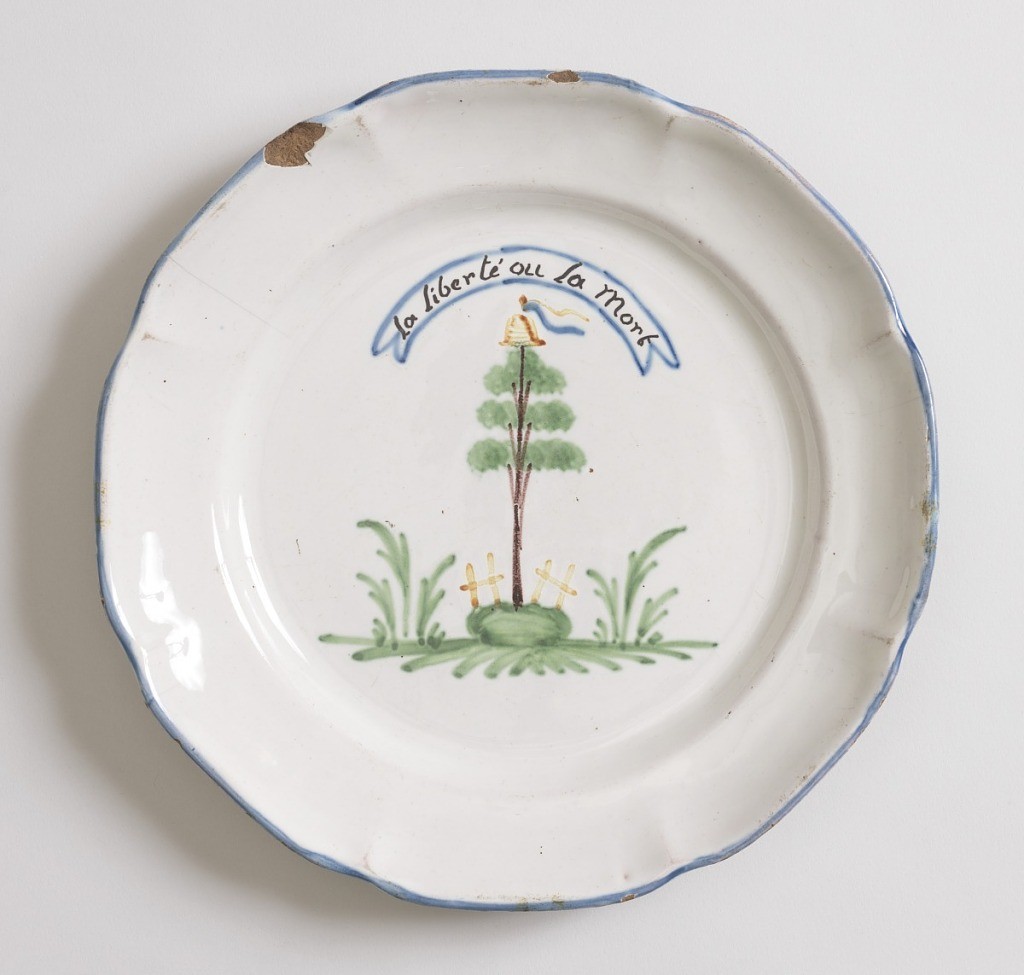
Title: Plate
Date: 19th century
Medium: Tin-glazed earthenware
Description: Steep curved marly, eight-sided scalloped edge with blue band. In center, a tree crowned by cap and banner, surrounded by band, inscribed: La Liberté ou la Morte.